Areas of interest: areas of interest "Shopping Mall"
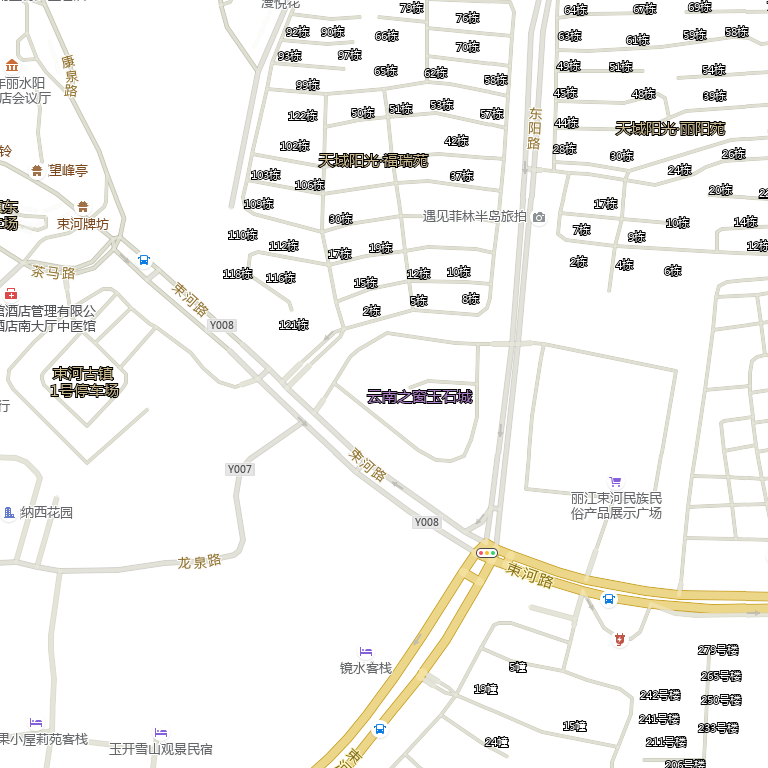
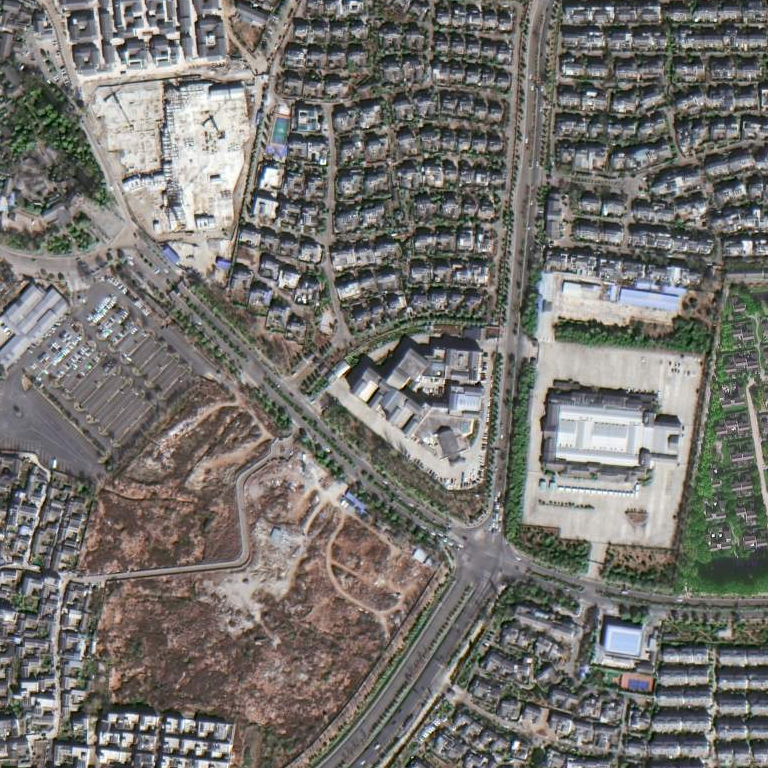